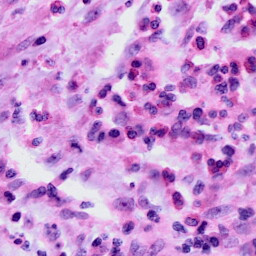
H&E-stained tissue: Cervix